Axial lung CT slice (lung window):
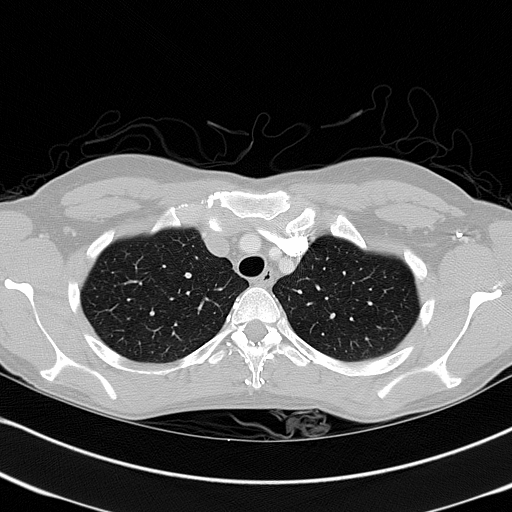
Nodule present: no